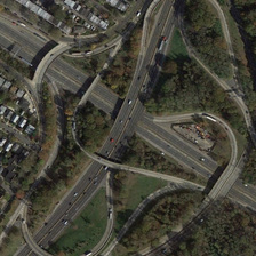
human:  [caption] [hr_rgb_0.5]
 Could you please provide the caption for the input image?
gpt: Some residents around the bridge.

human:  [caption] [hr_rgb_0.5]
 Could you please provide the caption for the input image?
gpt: Some residents around the viaduct.

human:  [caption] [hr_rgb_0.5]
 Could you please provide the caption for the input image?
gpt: Some residents around the viaduct.

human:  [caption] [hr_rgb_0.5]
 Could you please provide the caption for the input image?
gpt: Some residents around the viaduct.

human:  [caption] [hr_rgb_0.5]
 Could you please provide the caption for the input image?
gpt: Some residents around the viaduct.